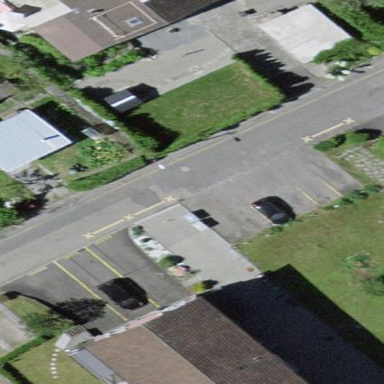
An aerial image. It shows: Parking available on the street side.